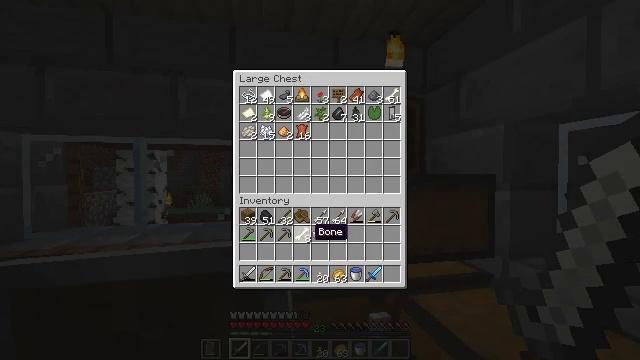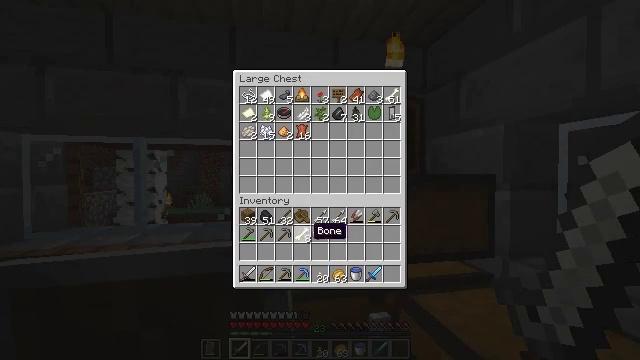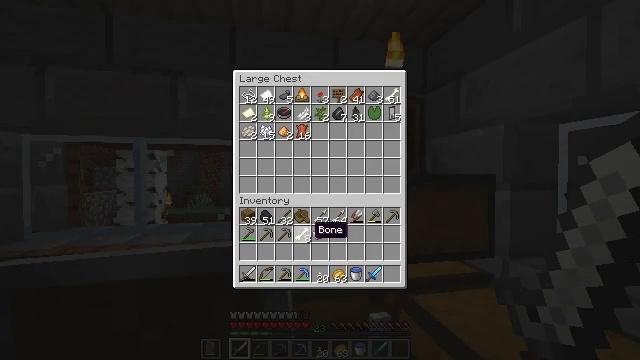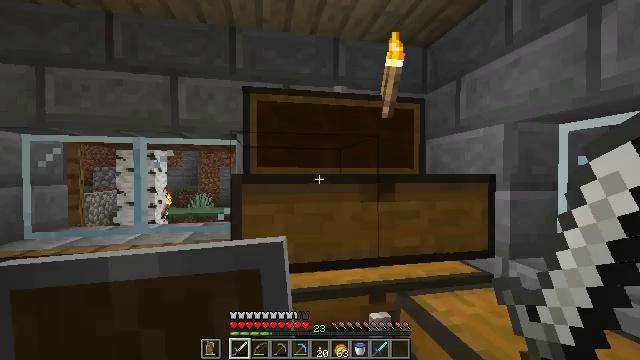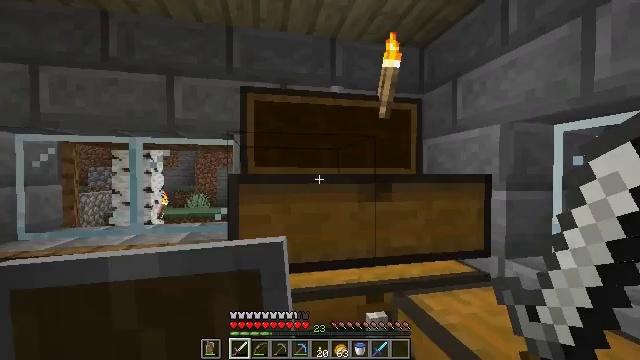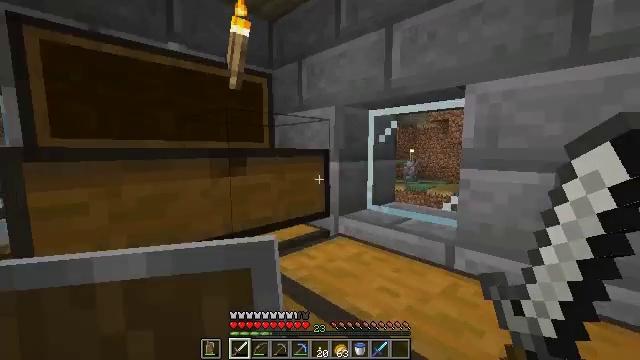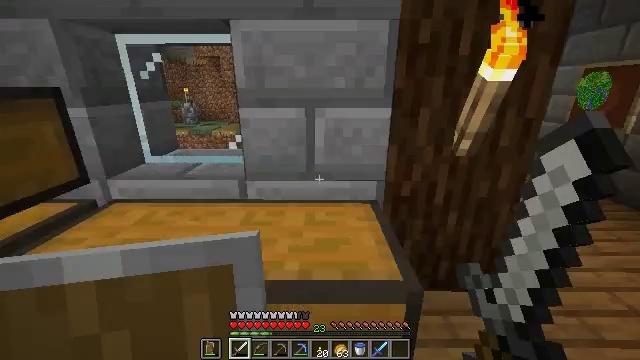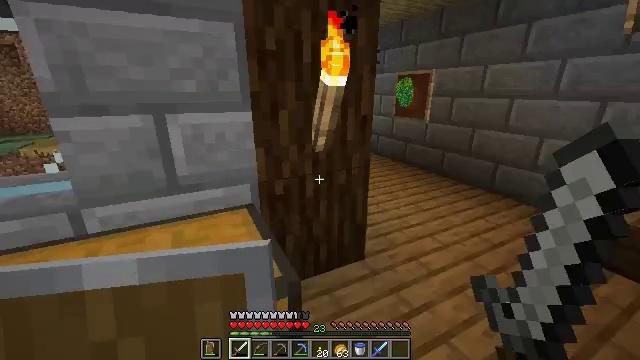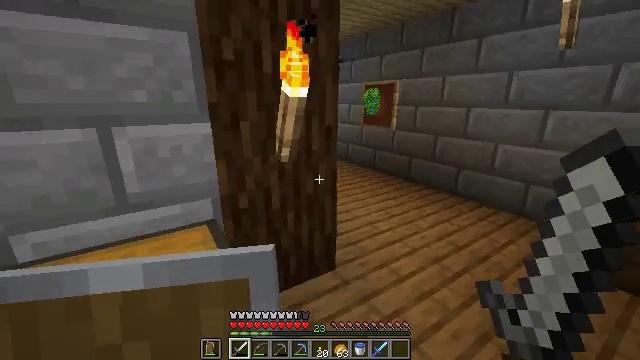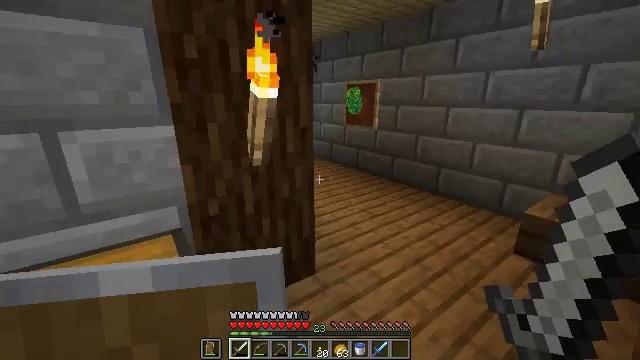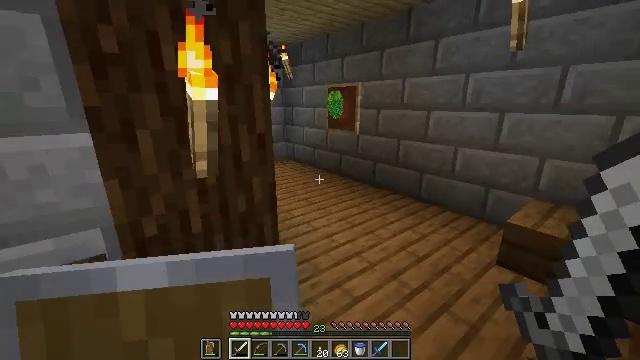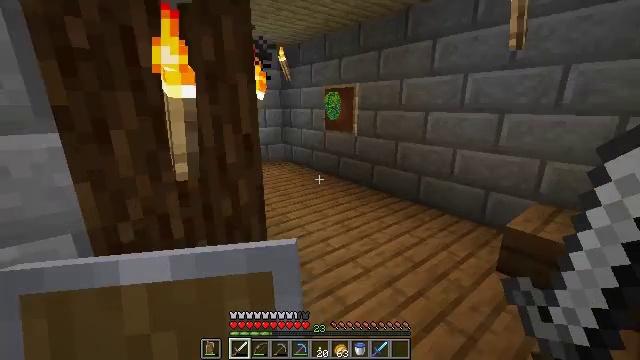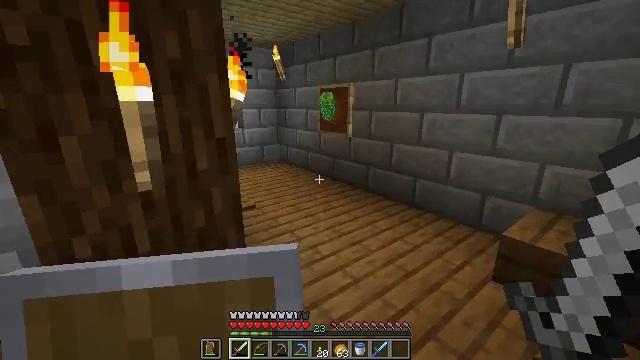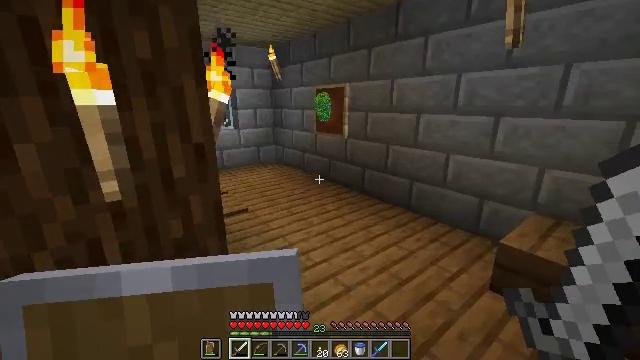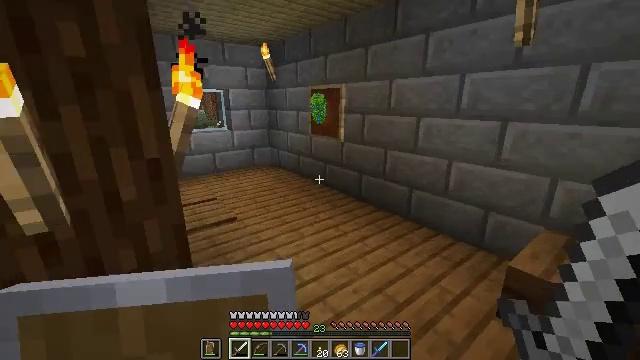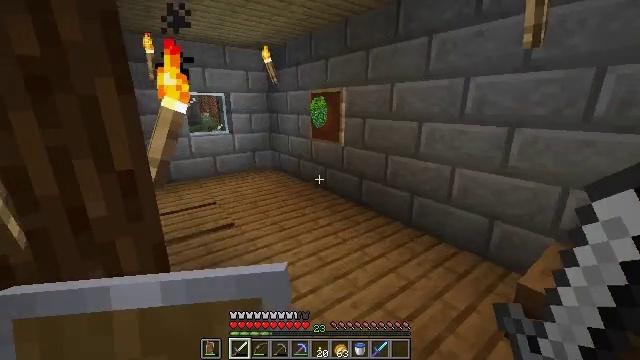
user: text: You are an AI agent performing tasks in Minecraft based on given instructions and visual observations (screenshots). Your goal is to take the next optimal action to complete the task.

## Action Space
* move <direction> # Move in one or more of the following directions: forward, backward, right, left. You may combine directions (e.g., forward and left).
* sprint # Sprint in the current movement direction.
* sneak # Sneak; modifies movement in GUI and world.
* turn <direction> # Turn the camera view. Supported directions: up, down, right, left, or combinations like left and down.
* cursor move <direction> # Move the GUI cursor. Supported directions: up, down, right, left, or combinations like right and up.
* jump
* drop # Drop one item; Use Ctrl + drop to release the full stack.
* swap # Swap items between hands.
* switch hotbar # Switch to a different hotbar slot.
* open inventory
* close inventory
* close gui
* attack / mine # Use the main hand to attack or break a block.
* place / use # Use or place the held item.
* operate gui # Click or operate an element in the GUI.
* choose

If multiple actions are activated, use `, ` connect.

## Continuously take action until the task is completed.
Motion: motion action
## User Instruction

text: Collect beetroots from the field.
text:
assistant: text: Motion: no_op
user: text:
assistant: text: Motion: no_op
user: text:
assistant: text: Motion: no_op
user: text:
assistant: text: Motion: close gui
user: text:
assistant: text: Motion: turn right and down
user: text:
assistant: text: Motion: turn right and down
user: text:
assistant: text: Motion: move right, turn right
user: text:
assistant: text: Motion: move forward and move right, turn right and up
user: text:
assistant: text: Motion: move forward and move right, turn right
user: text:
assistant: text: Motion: move forward and move right, turn right
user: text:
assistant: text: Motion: move forward and move right
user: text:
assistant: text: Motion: move forward and move right
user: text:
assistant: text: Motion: move forward
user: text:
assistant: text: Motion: move forward, sprint
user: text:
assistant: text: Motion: move forward, sprint
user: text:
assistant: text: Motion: move forward, sprint, turn left
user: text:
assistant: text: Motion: move forward, sprint, turn left
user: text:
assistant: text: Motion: move forward, turn left and down
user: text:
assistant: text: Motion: move forward and move right, turn left
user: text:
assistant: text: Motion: move forward and move right, turn left
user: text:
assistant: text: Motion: move forward and move right, turn left and up
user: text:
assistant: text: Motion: move forward and move right, turn left and up
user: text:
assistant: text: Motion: move forward, turn left and up
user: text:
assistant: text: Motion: move forward, turn left
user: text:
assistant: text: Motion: move forward and move right, turn left
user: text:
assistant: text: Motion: move forward and move right, turn left
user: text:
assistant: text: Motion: move forward and move right, turn left
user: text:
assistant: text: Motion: move forward and move right
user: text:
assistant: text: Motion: move forward
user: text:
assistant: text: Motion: move forward, turn right